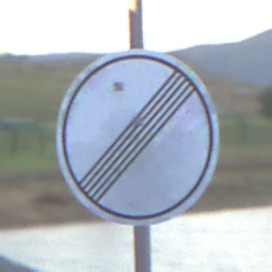
Verkehrszeichen: EndeSaemtlicherBegrenzungen
Umgebung: Outdoor, RoadRail
Tageszeit: SunriseSunset
Wetter: PartlyCloudy
Licht: Natural
Jahreszeit: NotSpecified
Kontrast: LowContrast